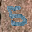
Label: 5